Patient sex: F
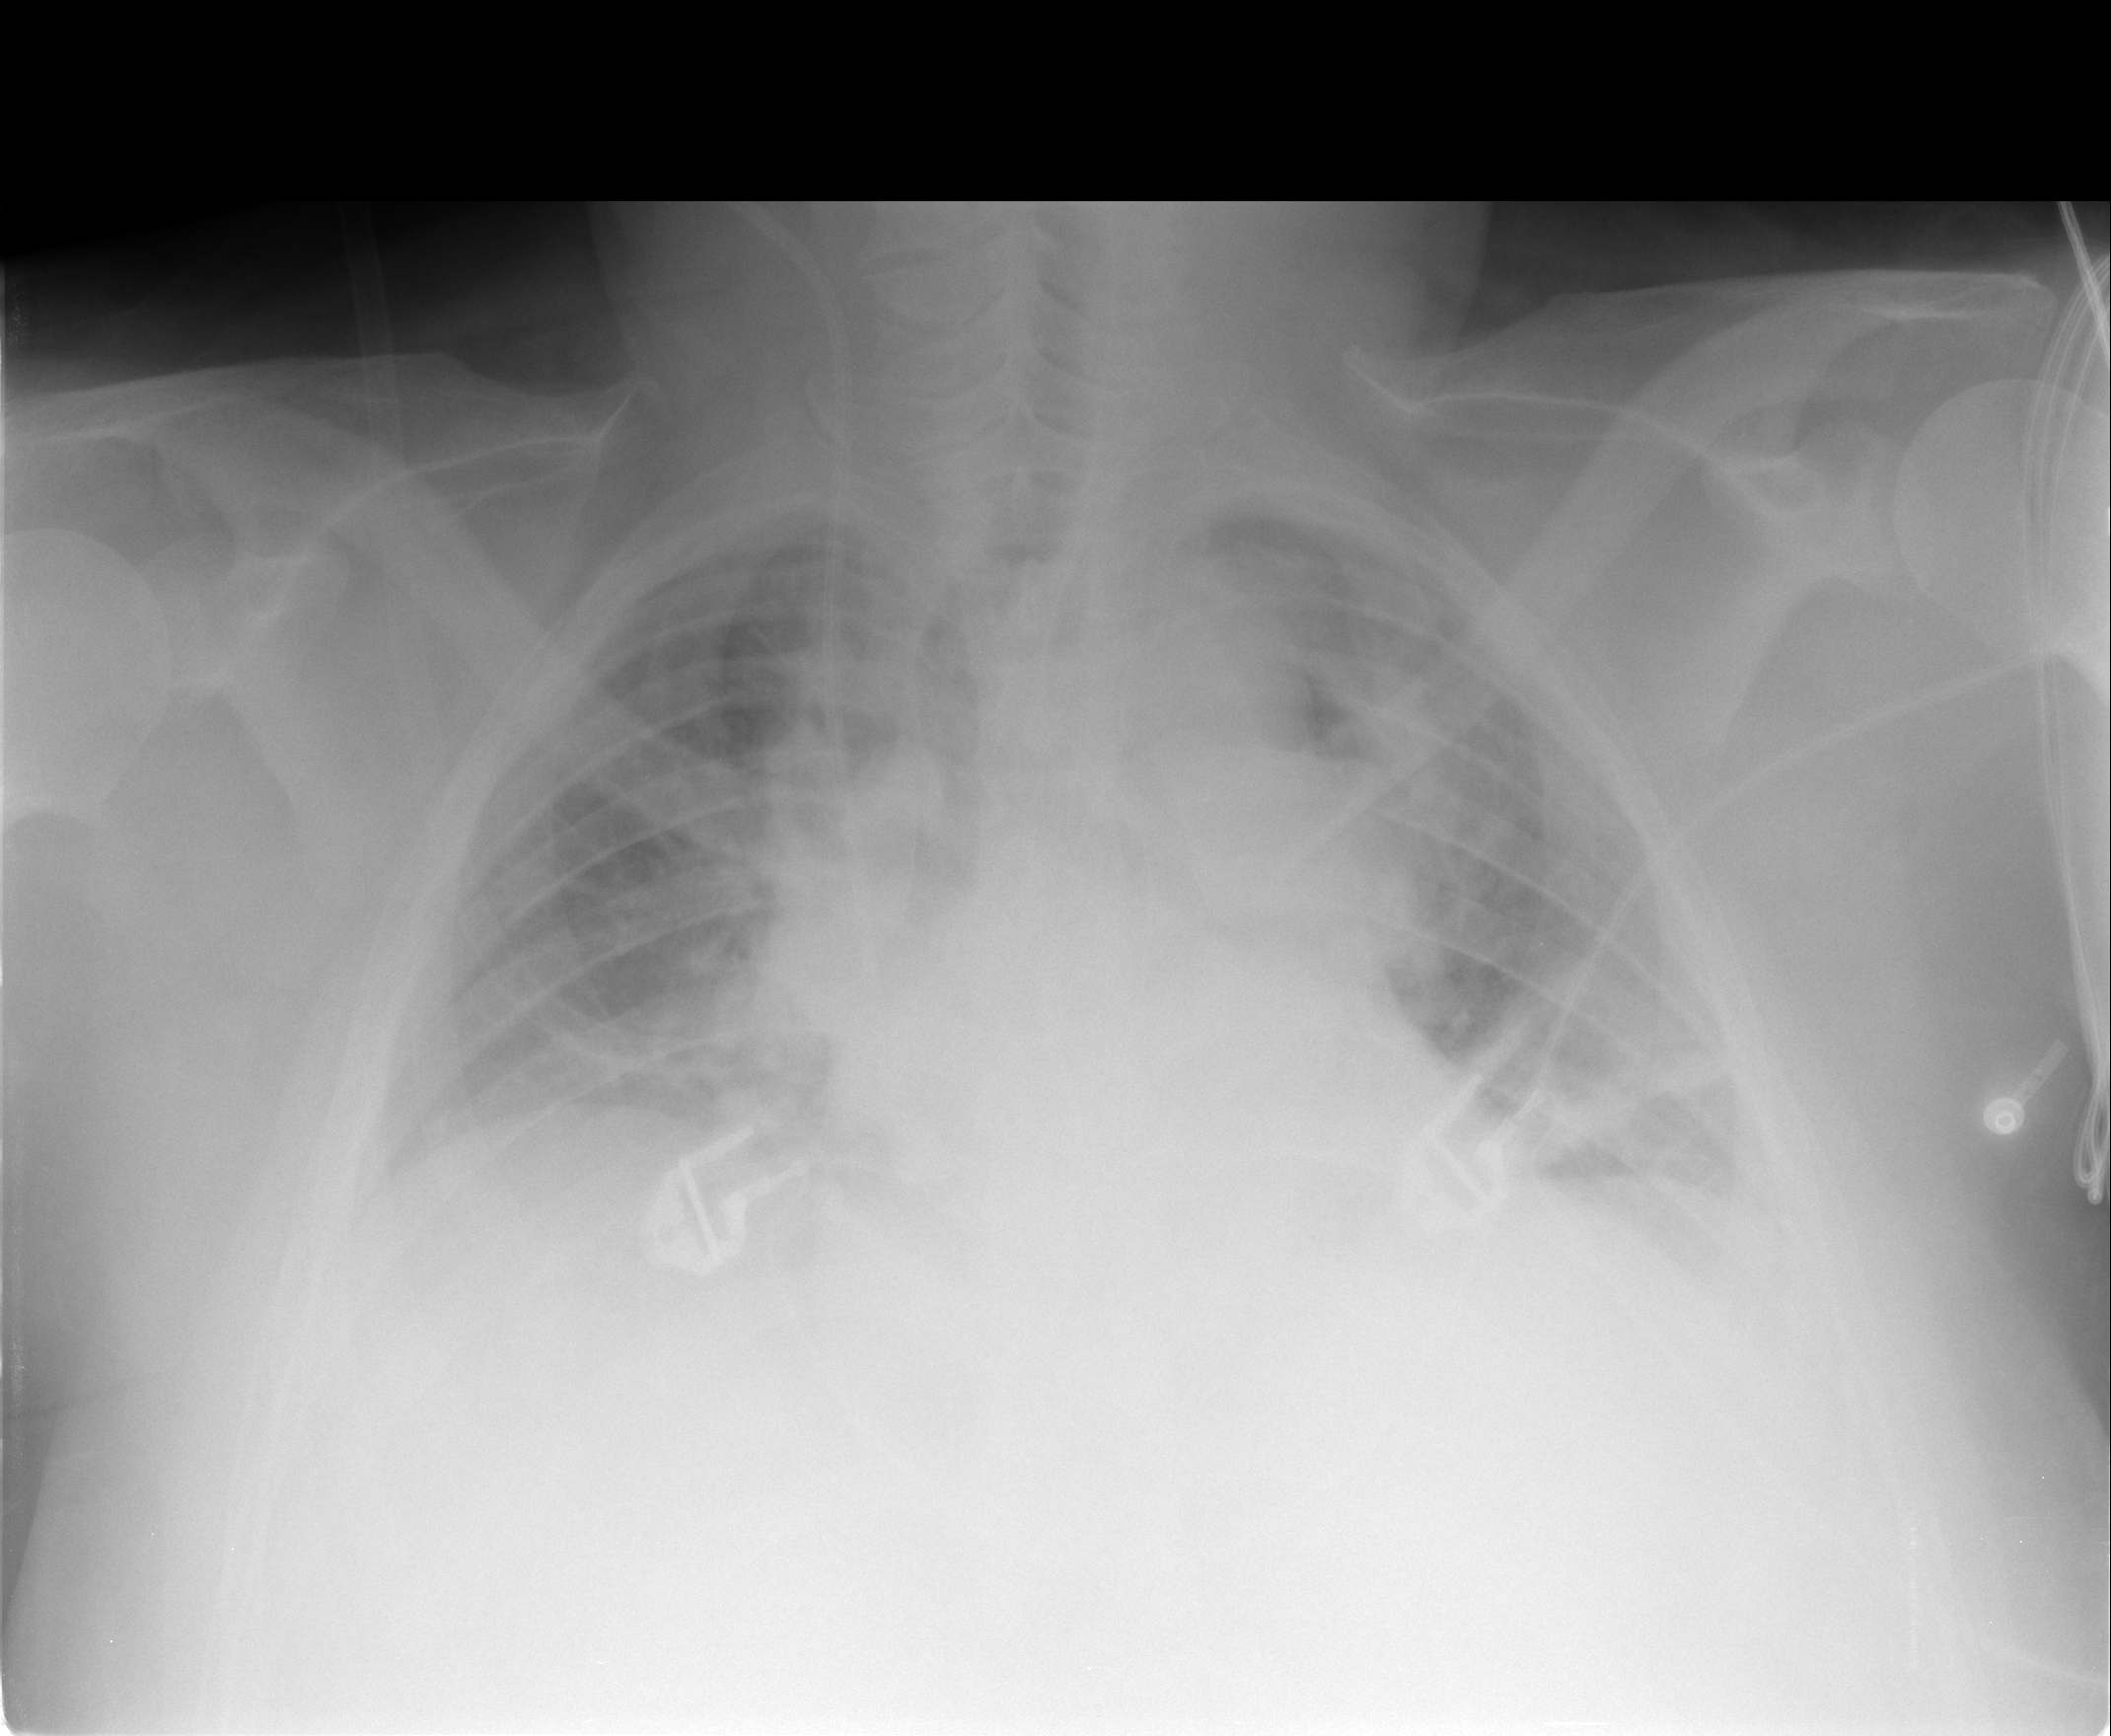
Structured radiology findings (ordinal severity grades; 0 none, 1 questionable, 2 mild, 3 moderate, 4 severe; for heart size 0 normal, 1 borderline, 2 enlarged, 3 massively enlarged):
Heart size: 0
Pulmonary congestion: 2
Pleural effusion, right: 1
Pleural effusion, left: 1
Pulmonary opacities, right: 2
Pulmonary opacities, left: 3
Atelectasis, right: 1
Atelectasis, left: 1